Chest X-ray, PA view. Patient: 44 years old, sex F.
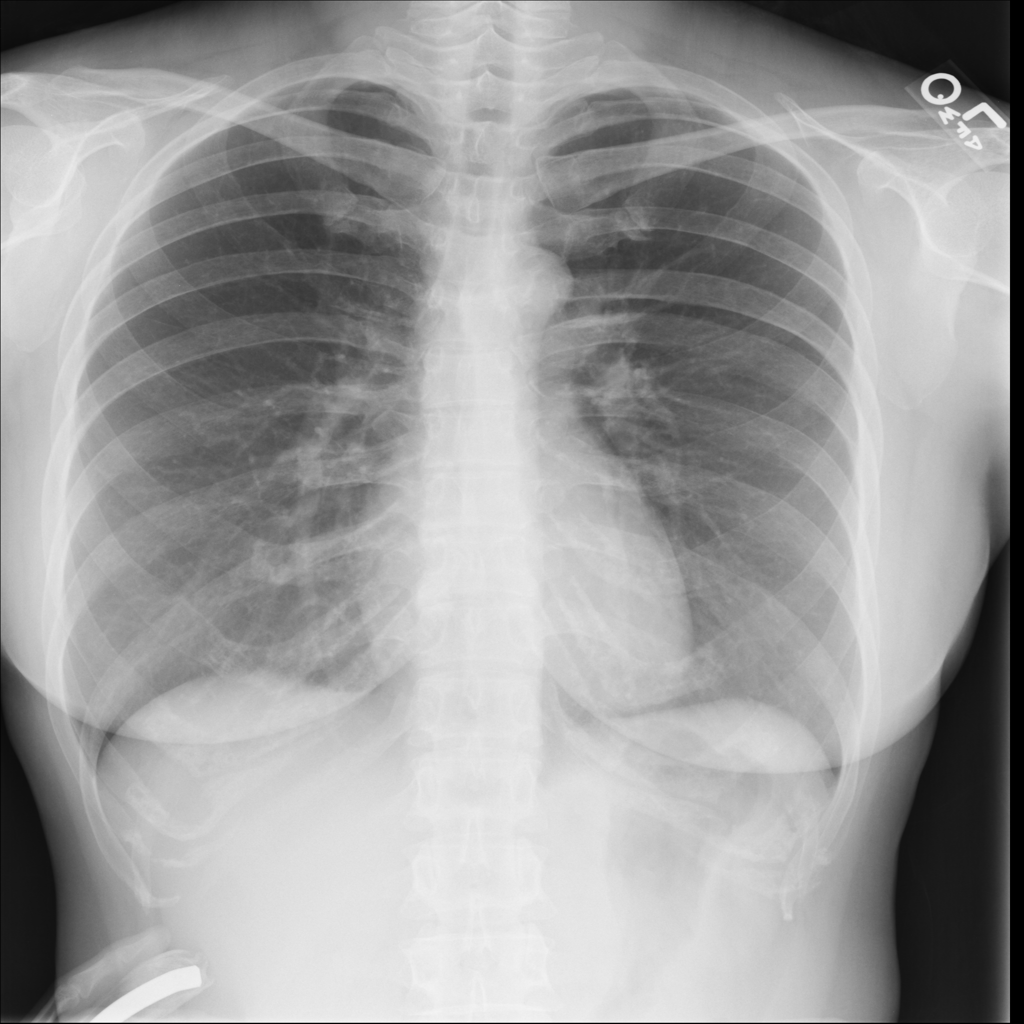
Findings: No Finding